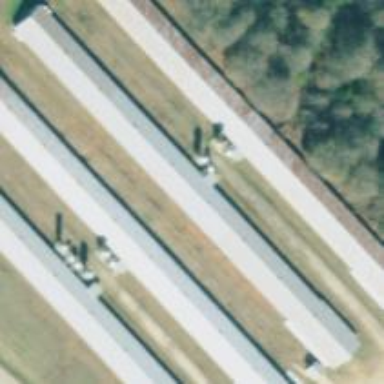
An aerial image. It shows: Poultry house.